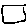
Label: square